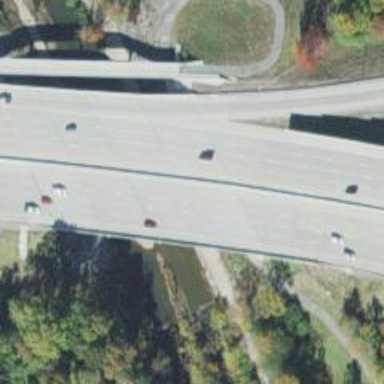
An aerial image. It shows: Beam bridge on motorway.